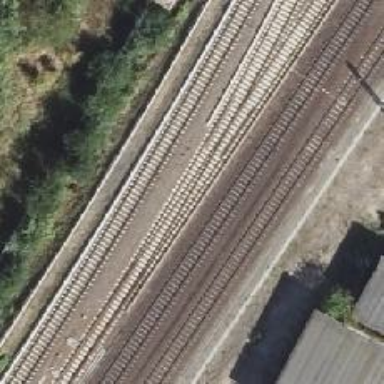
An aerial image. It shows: Railway signal.